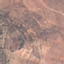
Land use / land cover: PermanentCrop